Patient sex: F
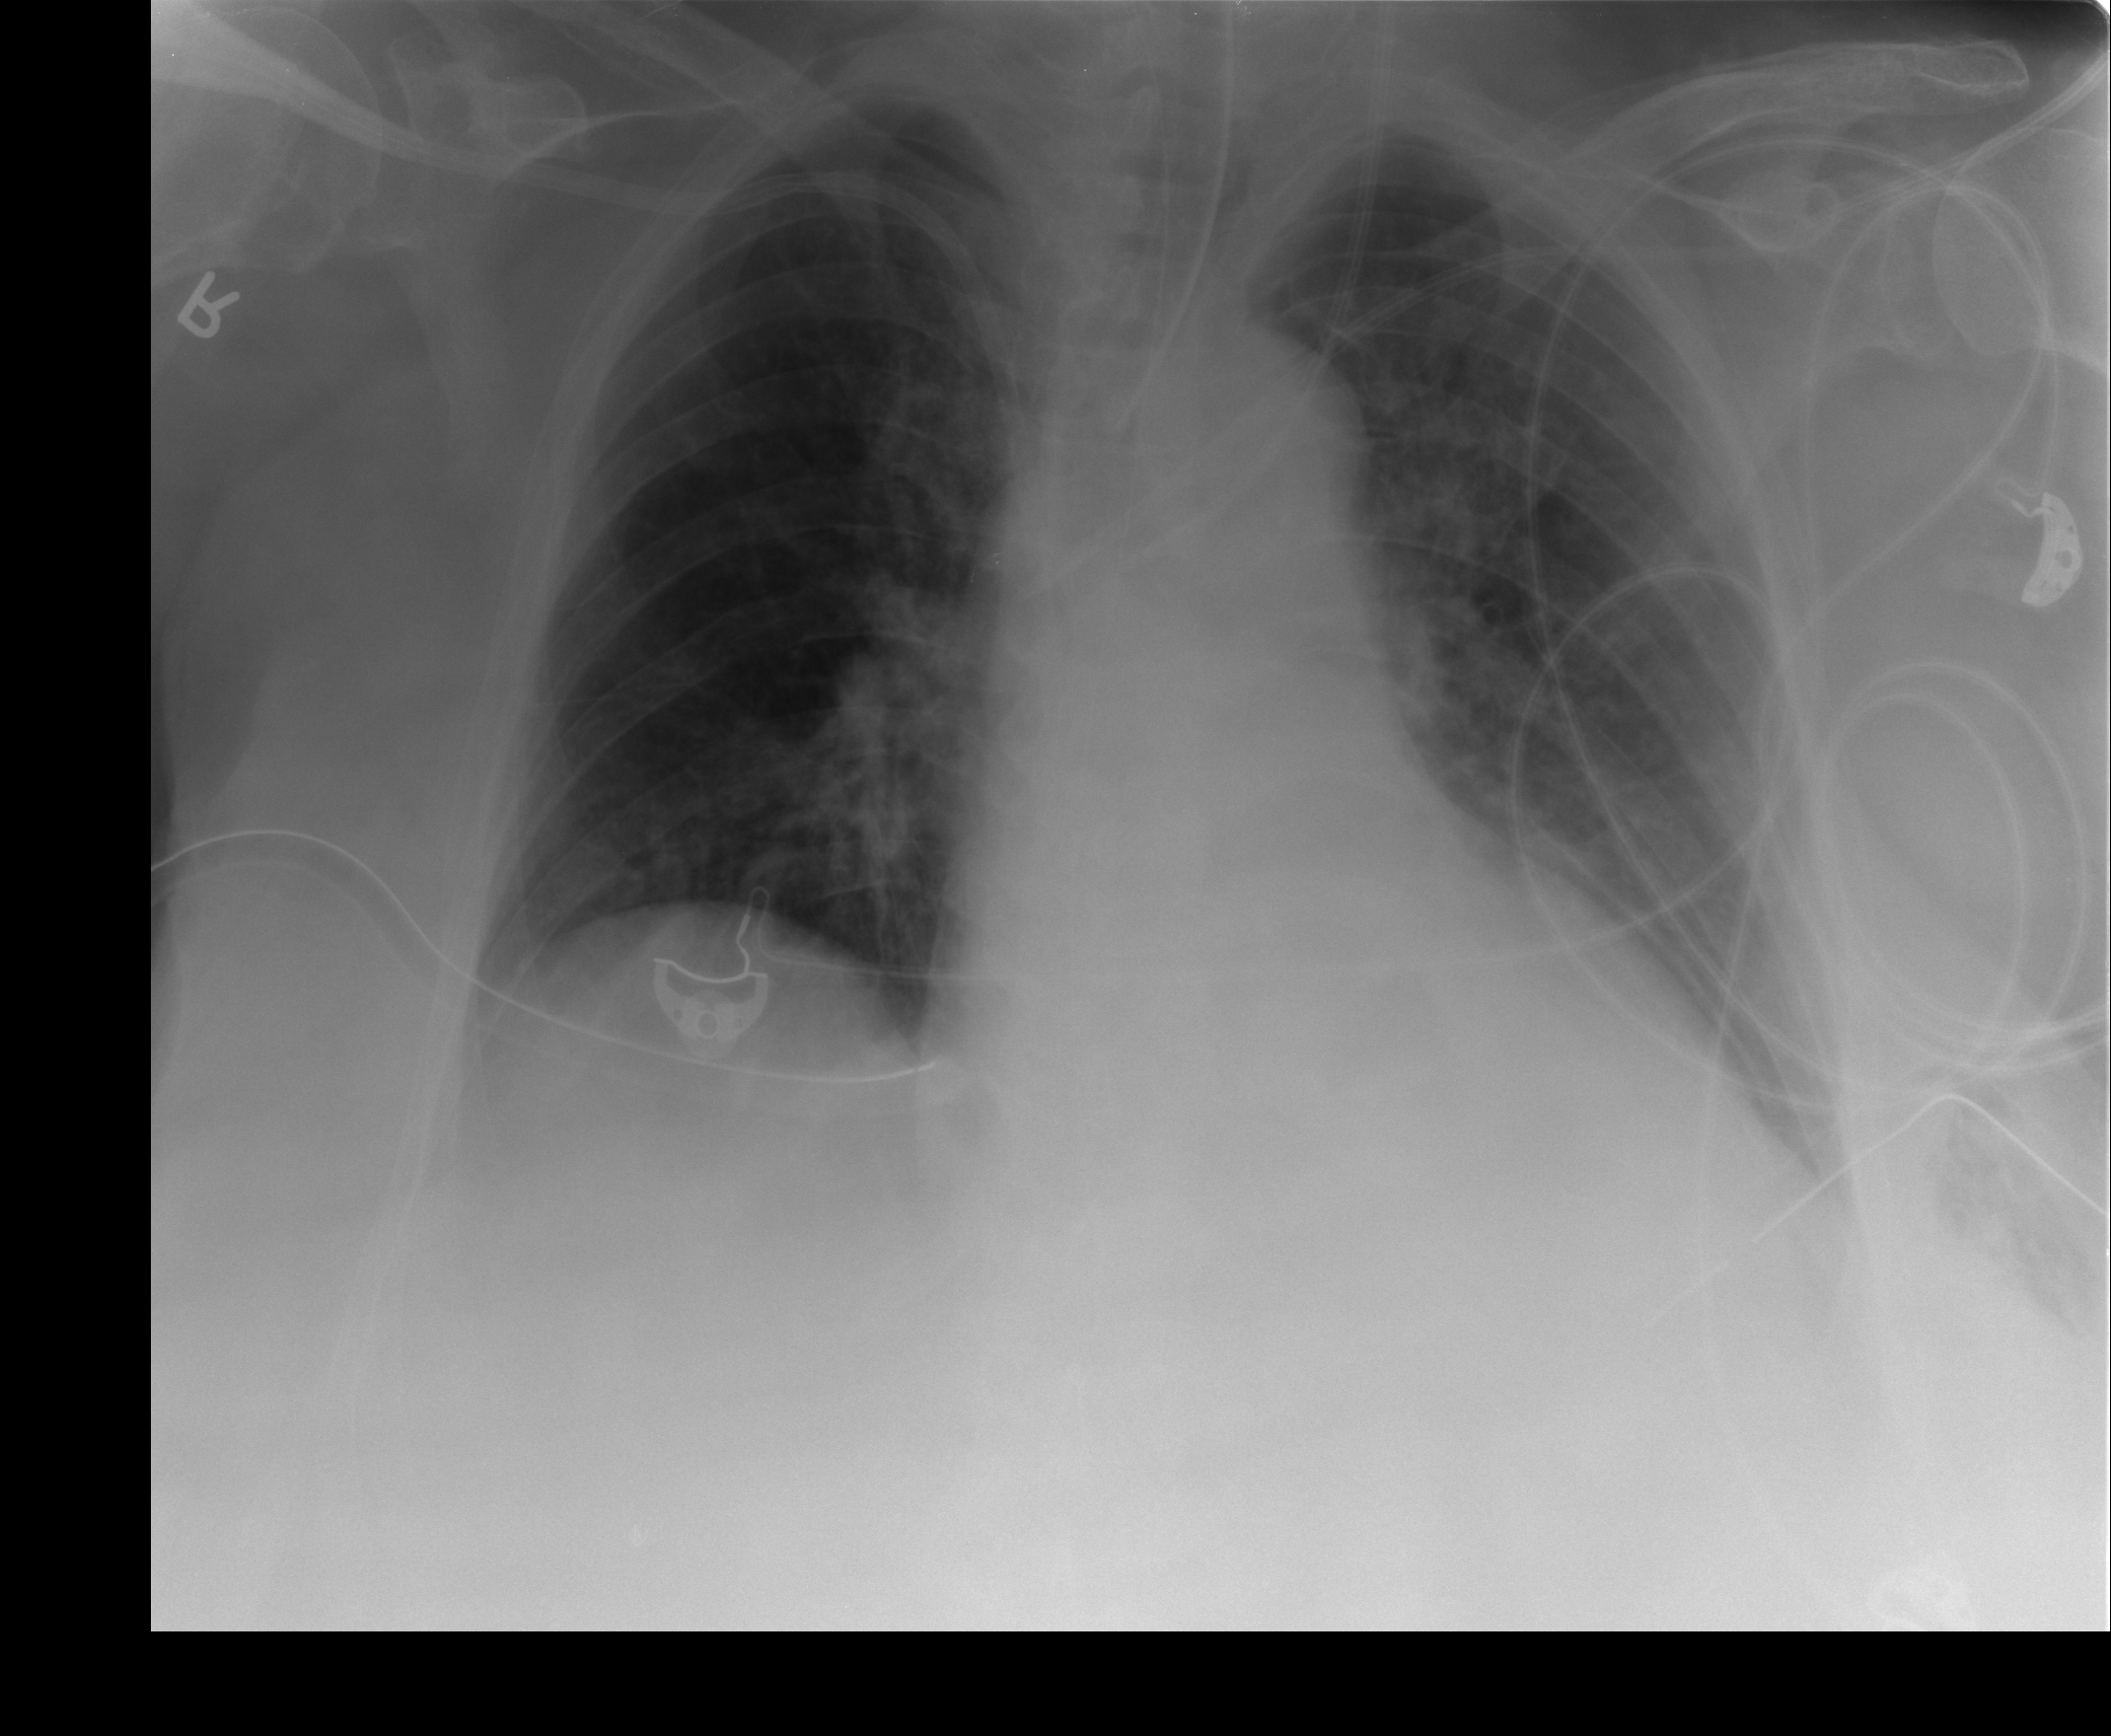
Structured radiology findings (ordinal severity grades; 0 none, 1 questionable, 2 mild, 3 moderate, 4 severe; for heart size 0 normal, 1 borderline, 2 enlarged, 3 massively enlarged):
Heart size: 1
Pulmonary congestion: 0
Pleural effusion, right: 0
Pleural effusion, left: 1
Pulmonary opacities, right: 0
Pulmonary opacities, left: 0
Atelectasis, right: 2
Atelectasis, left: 2